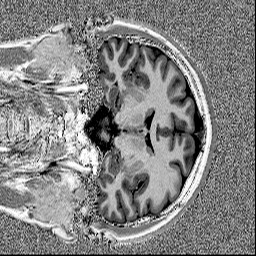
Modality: MP2RAGE
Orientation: coronal
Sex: male